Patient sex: M
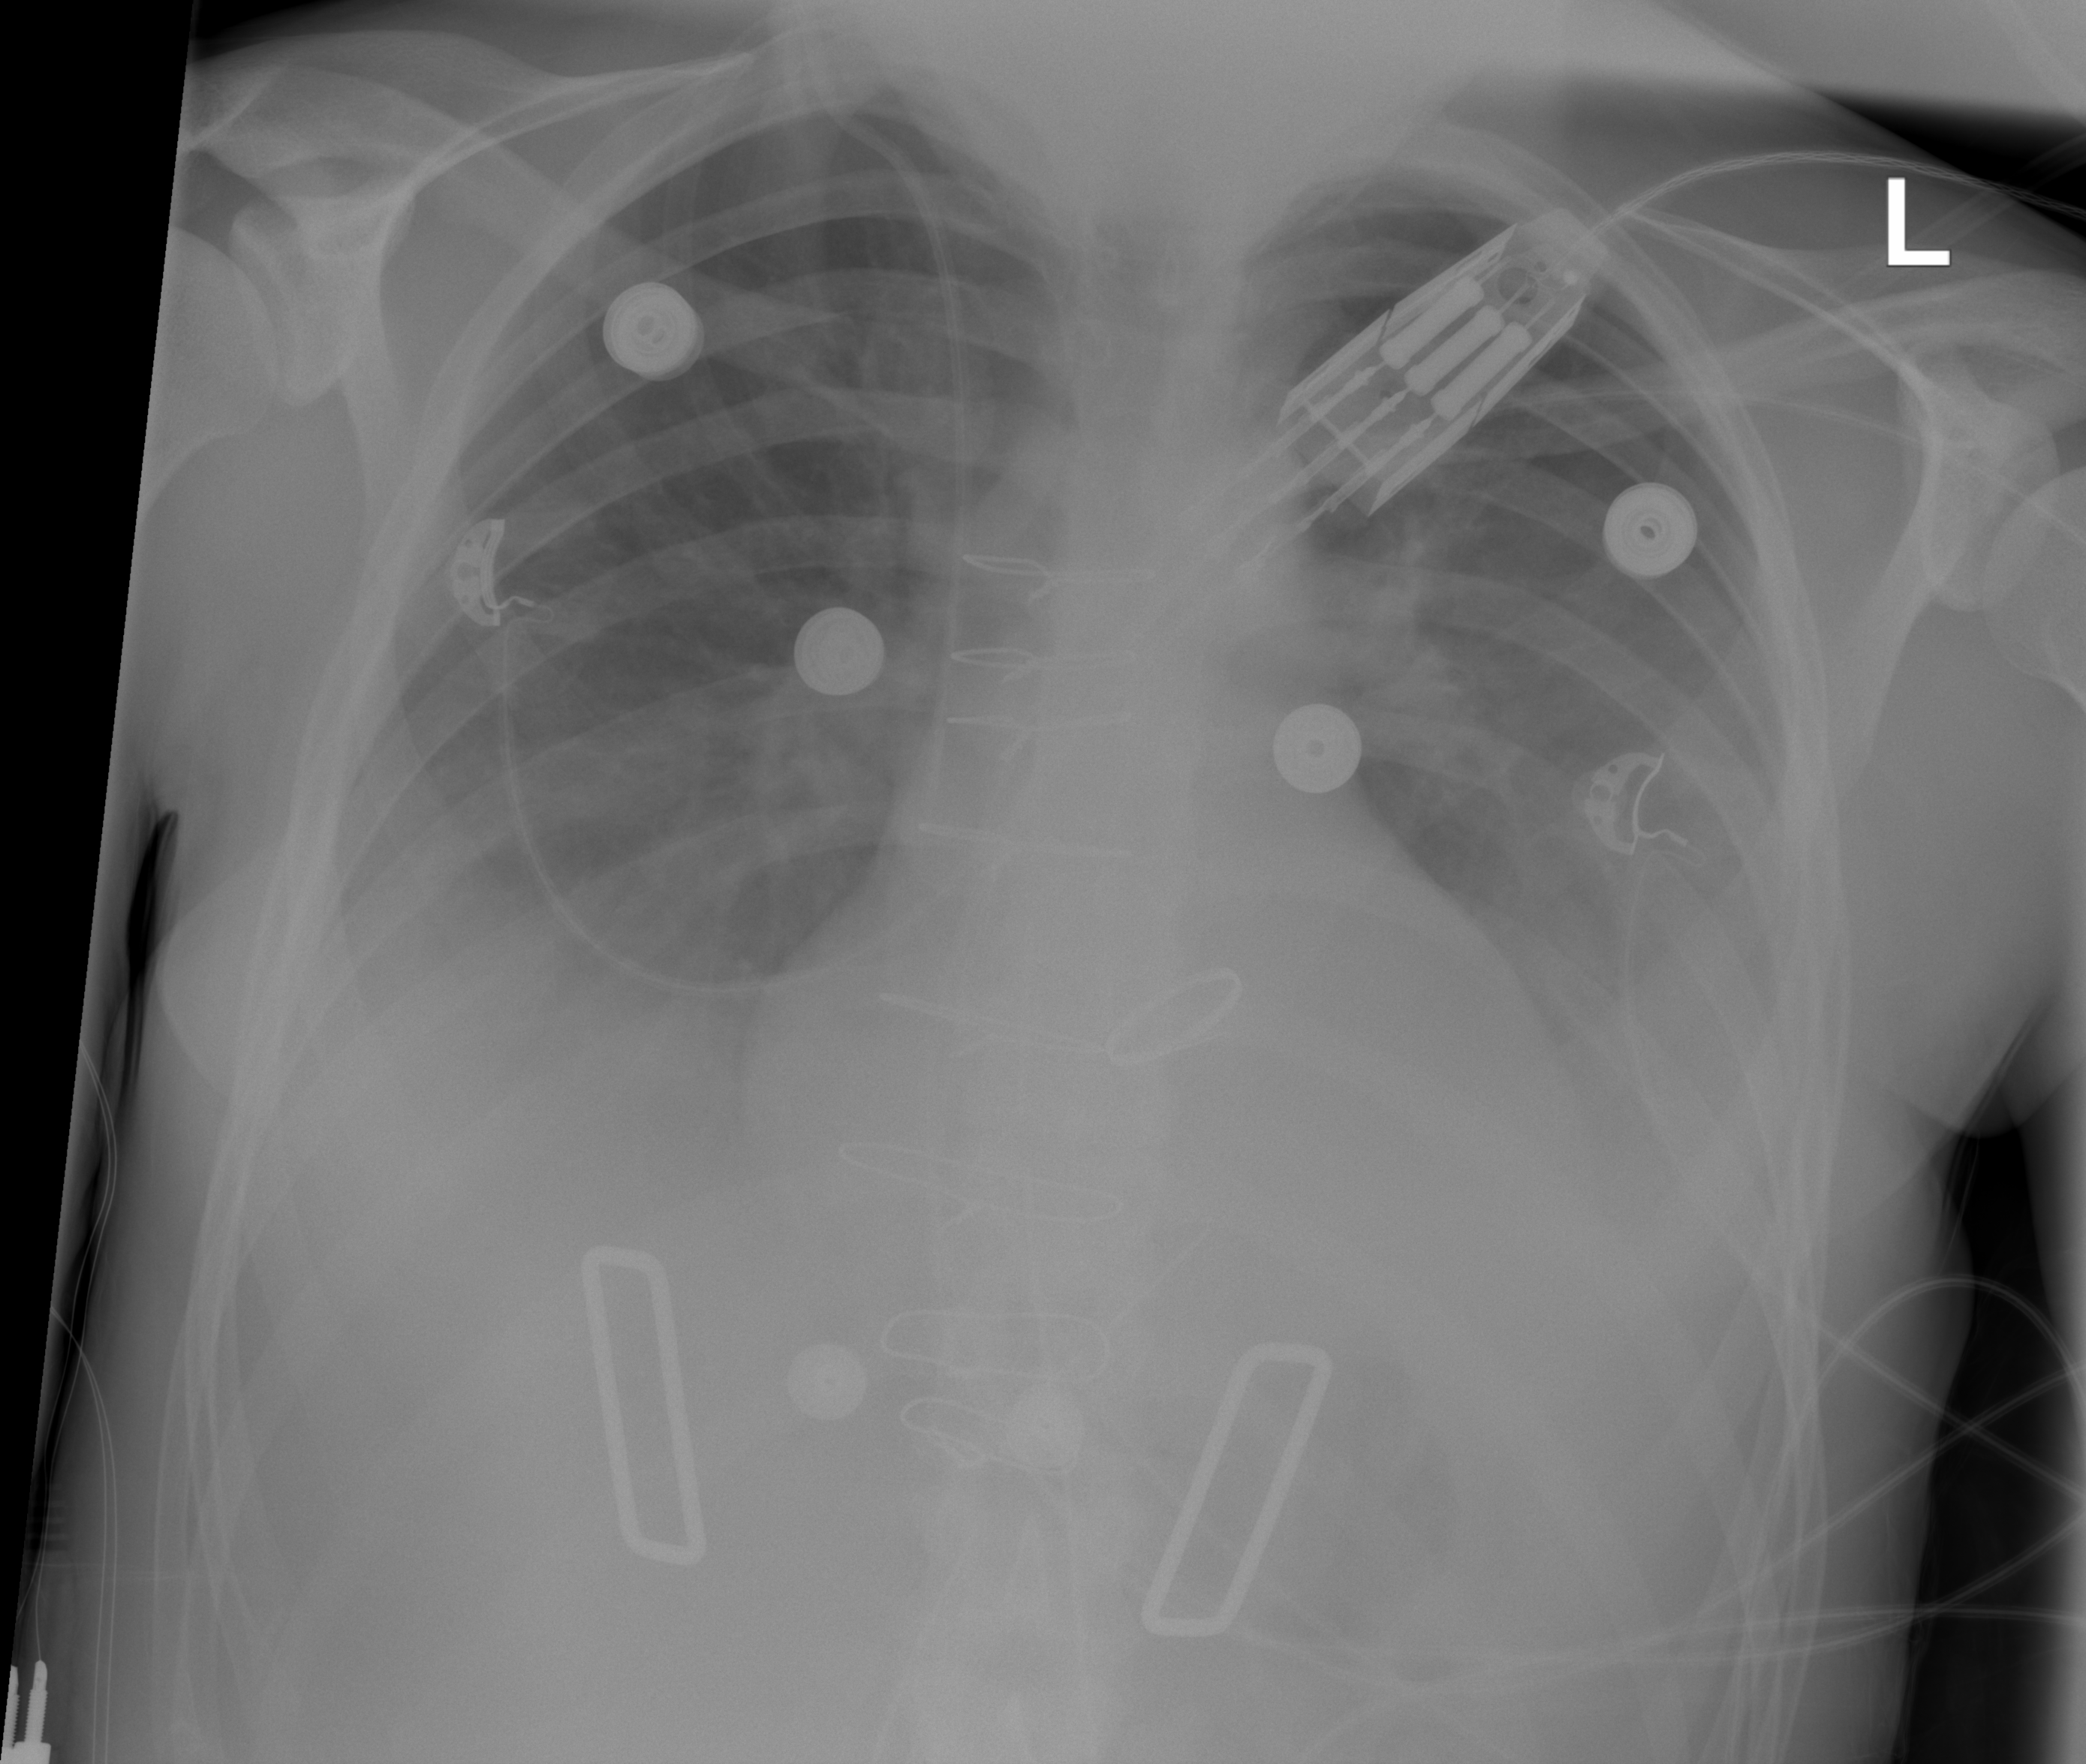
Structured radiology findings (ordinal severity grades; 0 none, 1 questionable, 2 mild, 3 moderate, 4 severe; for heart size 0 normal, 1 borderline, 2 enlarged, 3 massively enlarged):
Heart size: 1
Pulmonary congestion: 0
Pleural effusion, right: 3
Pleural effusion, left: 3
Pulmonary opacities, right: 0
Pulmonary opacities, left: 0
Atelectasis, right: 2
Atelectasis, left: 2